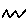
Label: zigzag